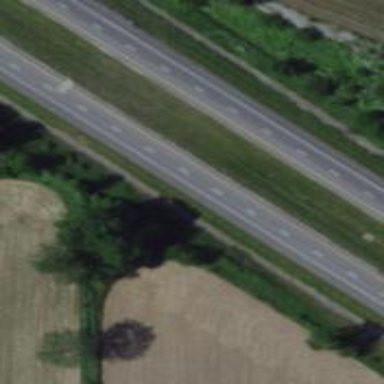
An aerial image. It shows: Motorway.